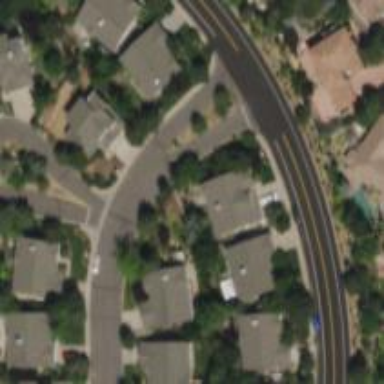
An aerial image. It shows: Residential road with separate asphalt sidewalk.